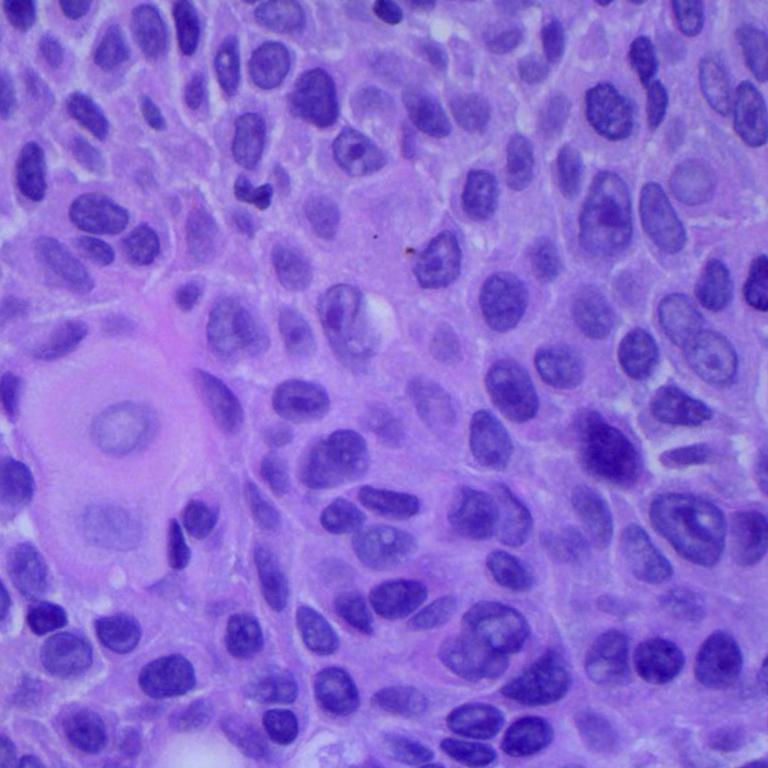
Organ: lung
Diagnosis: squamous carcinomas